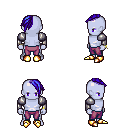
a pixel art fantasy rpg character, male body template, dark elf, purple skin, steel arm armor, magenta pants, blue long mohawk hairstyle, bracelets, gold boots, four views (front, back, left, right), 2x2 character sprite sheet, small pixel art, hard edges, no anti-aliasing